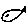
Label: fish